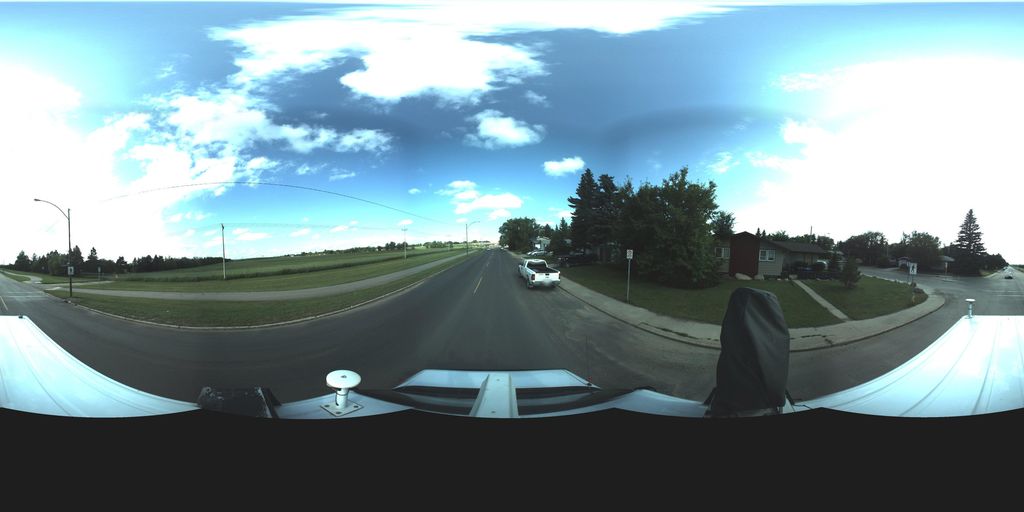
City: saskatoon